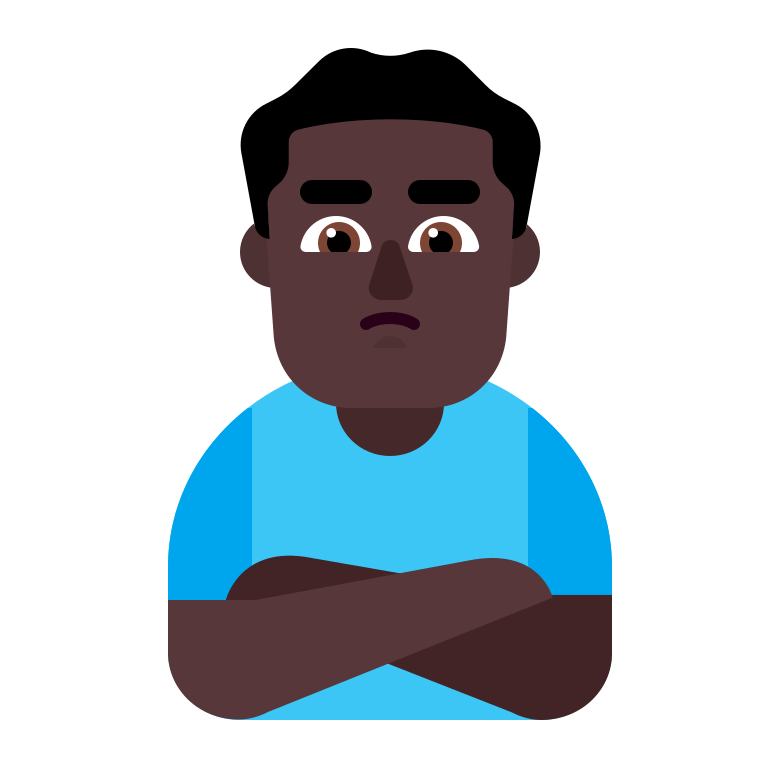
man pouting flat dark